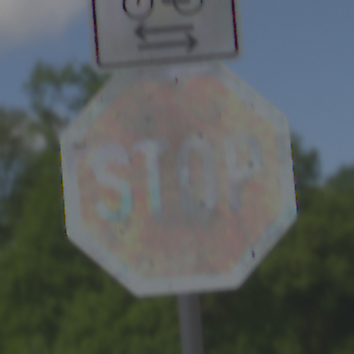
Verkehrszeichen: Stop
Zusatzzeichen oben: RichtungsangabeDurchPfeile9
Umgebung: Outdoor, RoadRail
Tageszeit: Midday
Wetter: PartlyCloudy
Licht: Natural
Jahreszeit: NotSpecified
Kontrast: HighContrast